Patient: sex M, age 69
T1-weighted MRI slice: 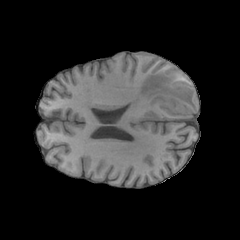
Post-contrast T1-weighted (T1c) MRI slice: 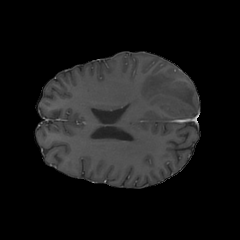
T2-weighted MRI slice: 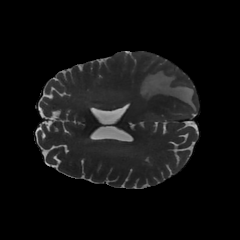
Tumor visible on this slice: yes
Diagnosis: Glioblastoma, IDH-wildtype
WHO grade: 4